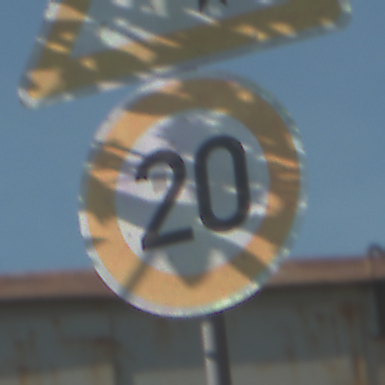
Verkehrszeichen: Geschwindigkeit20
Zusatzzeichen oben: DoppelkurveZunaechstLinks
Umgebung: Outdoor, Suburban
Tageszeit: MorningAfternoon
Wetter: Clear
Licht: Natural
Jahreszeit: NotSpecified
Kontrast: HighContrast